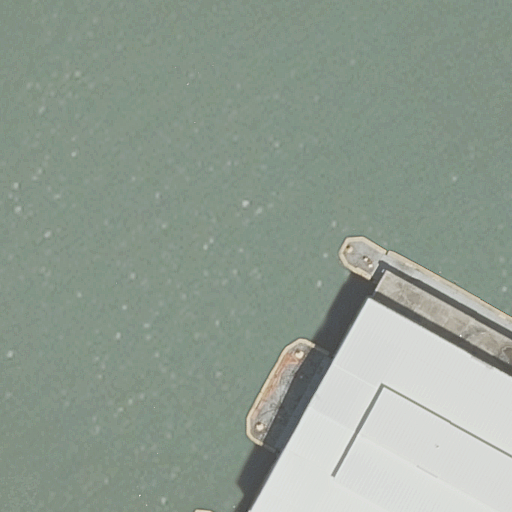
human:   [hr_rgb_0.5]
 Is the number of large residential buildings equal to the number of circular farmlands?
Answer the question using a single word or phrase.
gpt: no

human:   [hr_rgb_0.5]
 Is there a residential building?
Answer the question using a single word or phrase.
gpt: yes

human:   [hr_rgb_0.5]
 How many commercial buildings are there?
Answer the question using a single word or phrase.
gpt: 0

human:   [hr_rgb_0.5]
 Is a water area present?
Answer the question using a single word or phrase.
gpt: yes

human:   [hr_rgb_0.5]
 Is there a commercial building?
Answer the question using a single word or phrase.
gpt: no

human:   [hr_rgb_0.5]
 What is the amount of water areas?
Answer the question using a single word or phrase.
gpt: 1

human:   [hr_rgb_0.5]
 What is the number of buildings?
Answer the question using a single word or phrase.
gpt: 1

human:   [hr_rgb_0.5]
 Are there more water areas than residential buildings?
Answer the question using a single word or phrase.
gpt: no

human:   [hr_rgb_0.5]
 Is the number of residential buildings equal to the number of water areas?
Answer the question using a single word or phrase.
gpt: yes

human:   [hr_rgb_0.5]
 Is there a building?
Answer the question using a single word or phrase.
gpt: yes

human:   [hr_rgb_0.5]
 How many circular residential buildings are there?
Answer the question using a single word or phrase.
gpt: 0

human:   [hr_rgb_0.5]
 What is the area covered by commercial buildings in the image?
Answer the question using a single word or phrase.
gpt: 0m2

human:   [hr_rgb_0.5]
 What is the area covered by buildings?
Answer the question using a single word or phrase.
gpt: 735m2

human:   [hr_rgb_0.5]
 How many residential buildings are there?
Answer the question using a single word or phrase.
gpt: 1

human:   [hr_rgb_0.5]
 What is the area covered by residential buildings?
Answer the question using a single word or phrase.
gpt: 735m2

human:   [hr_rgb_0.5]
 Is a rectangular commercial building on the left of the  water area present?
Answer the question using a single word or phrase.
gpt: no

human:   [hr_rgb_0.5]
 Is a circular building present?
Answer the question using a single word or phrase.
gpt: no

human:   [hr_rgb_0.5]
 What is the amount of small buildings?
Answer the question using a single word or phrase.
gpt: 0

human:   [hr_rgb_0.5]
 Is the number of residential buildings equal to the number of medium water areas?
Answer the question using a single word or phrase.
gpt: no

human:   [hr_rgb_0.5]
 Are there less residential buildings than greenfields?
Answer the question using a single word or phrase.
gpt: no

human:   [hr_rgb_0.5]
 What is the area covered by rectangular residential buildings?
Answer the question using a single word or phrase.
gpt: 735m2

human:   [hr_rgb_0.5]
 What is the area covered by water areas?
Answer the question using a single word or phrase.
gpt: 10642m2

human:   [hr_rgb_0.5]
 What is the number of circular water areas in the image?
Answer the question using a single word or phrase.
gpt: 0

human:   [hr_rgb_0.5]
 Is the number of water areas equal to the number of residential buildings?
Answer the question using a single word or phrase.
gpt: yes

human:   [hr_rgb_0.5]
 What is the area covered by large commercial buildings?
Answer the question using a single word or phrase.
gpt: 0m2

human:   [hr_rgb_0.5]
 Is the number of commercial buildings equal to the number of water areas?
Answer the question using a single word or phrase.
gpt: no

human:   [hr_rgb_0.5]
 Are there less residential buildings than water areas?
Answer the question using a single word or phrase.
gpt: no

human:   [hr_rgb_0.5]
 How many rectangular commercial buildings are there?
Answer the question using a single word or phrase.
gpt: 0

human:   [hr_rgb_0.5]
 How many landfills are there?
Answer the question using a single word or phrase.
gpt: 0

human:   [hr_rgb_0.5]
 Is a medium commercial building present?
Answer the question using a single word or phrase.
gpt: no

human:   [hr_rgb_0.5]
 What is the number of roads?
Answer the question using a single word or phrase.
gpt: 0

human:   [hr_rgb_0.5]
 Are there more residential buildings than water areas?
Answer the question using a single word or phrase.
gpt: no

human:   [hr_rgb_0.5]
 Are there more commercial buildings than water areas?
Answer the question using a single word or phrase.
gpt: no

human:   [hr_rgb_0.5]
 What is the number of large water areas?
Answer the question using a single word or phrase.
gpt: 1

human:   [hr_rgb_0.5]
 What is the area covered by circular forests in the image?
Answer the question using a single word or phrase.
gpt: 0m2

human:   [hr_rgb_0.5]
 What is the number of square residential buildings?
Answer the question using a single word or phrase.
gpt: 0

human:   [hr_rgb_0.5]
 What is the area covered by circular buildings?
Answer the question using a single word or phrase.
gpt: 0m2

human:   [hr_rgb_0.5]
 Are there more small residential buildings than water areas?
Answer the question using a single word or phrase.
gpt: no

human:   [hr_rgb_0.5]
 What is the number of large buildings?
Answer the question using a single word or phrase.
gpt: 1

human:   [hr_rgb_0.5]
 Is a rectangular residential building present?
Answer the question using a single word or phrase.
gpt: yes

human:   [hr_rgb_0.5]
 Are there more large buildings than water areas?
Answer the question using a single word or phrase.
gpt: no

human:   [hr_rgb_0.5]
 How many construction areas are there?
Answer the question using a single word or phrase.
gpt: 0

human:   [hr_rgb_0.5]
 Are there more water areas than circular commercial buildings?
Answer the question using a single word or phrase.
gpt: yes

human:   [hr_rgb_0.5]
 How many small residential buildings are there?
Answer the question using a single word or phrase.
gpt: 0

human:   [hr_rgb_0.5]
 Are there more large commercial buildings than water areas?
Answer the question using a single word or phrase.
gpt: no

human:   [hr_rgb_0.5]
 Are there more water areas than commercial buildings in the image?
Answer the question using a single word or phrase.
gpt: yes

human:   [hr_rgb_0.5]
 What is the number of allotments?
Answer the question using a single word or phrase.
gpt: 0

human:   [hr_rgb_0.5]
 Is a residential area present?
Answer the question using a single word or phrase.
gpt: no

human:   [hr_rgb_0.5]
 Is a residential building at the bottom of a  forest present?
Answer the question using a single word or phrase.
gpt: no

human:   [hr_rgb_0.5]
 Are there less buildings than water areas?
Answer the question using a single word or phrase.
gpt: no

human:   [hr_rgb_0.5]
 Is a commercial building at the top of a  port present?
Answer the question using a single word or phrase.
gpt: no

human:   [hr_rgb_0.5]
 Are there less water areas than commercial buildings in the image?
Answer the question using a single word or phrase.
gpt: no

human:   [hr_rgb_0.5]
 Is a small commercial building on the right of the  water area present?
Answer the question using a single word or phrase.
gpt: no

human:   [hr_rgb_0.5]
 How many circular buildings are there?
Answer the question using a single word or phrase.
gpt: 0

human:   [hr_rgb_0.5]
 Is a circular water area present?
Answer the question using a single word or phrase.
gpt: no

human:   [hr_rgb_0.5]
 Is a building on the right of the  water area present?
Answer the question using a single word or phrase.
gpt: yes

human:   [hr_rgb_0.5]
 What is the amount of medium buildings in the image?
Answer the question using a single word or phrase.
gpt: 0

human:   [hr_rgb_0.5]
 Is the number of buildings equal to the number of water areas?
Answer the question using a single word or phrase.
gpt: yes

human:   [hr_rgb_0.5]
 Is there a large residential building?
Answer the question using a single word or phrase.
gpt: yes

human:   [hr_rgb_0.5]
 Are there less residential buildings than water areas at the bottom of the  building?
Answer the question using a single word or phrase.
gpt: no

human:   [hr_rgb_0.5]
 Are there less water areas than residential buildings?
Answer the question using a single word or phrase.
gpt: no

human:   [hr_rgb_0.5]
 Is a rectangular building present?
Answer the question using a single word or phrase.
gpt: yes

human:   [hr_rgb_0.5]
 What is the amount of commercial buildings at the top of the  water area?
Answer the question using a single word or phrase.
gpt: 0

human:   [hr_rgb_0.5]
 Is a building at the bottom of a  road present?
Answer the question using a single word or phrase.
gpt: no